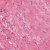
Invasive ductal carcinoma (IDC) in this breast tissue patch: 0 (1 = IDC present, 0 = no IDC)